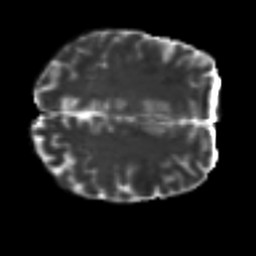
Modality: T2w
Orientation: axial
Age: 29
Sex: male
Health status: healthy
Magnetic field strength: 3 T
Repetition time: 7 s
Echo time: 0.0926 s